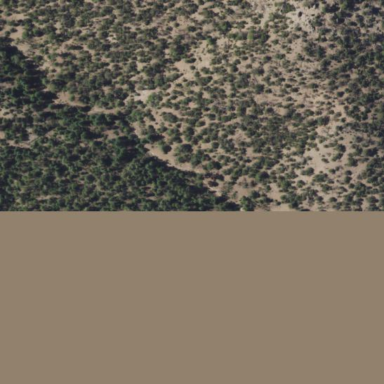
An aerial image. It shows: Patch of scrub vegetation.